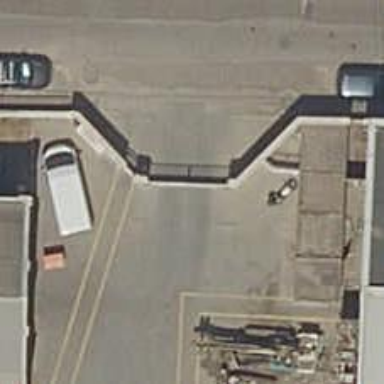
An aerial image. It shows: Wall barrier.